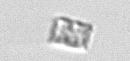
Label: Bacillariophyceae_morphotype1